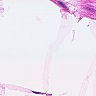
Metastatic tissue present: no